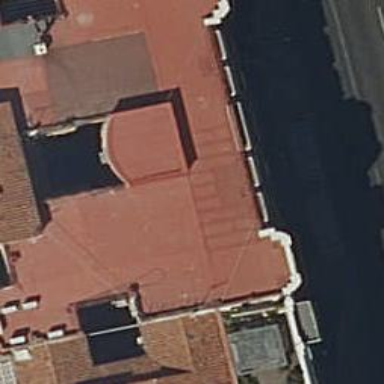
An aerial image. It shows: Cream-colored building with red-brown roof.